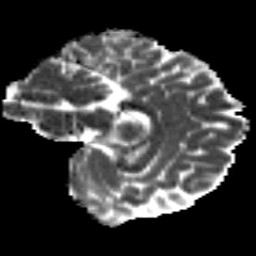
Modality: MD
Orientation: sagittal
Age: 34
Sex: female
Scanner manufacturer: siemens
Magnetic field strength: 3 T
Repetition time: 8.8 s
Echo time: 0.085 s